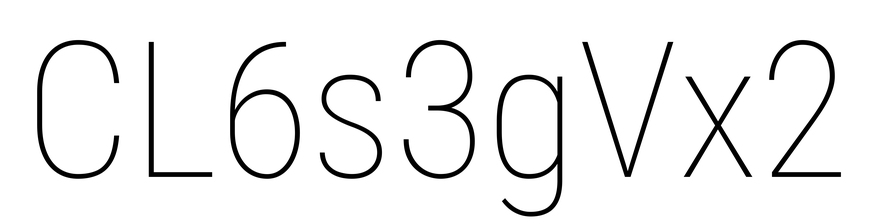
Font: Roboto_Condensed_Thin